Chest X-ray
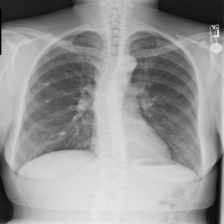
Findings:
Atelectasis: negative
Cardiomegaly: negative
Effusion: negative
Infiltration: negative
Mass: negative
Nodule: negative
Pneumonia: negative
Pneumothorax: negative
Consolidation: negative
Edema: negative
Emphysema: negative
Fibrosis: negative
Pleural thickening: negative
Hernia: negative